Question: <URL> has a very nice demo that creates an outlier analysis tool. Here is the
'''
import numpy as np
import pylab as pl
import matplotlib.font_manager
from scipy import stats
from sklearn import svm
from sklearn.covariance import EllipticEnvelope
# Example settings
n_samples = 200
outliers_fraction = 0.25
clusters_separation = [0, 1, 2]
# define two outlier detection tools to be compared
classifiers = {
"One-Class SVM": svm.OneClassSVM(nu=0.95 * outliers_fraction + 0.05,
kernel="rbf", gamma=0.1),
"robust covariance estimator": EllipticEnvelope(contamination=.1)}
# Compare given classifiers under given settings
xx, yy = np.meshgrid(np.linspace(-7, 7, 500), np.linspace(-7, 7, 500))
n_inliers = int((1. - outliers_fraction) * n_samples)
n_outliers = int(outliers_fraction * n_samples)
ground_truth = np.ones(n_samples, dtype=int)
ground_truth[-n_outliers:] = 0
# Fit the problem with varying cluster separation
for i, offset in enumerate(clusters_separation):
np.random.seed(42)
# Data generation
X1 = 0.3 * np.random.randn(0.5 * n_inliers, 2) - offset
X2 = 0.3 * np.random.randn(0.5 * n_inliers, 2) + offset
X = np.r_[X1, X2]
# Add outliers
X = np.r_[X, np.random.uniform(low=-6, high=6, size=(n_outliers, 2))]
# Fit the model with the One-Class SVM
pl.figure(figsize=(10, 5))
for i, (clf_name, clf) in enumerate(classifiers.items()):
# fit the data and tag outliers
clf.fit(X)
y_pred = clf.decision_function(X).ravel()
threshold = stats.scoreatpercentile(y_pred,
100 * outliers_fraction)
y_pred = y_pred > threshold
n_errors = (y_pred != ground_truth).sum()
# plot the levels lines and the points
Z = clf.decision_function(np.c_[xx.ravel(), yy.ravel()])
Z = Z.reshape(xx.shape)
subplot = pl.subplot(1, 2, i + 1)
subplot.set_title("Outlier detection")
subplot.contourf(xx, yy, Z, levels=np.linspace(Z.min(), threshold, 7),
cmap=pl.cm.Blues_r)
a = subplot.contour(xx, yy, Z, levels=[threshold],
linewidths=2, colors='red')
subplot.contourf(xx, yy, Z, levels=[threshold, Z.max()],
colors='orange')
b = subplot.scatter(X[:-n_outliers, 0], X[:-n_outliers, 1], c='white')
c = subplot.scatter(X[-n_outliers:, 0], X[-n_outliers:, 1], c='black')
subplot.axis('tight')
subplot.legend(
[a.collections[0], b, c],
['learned decision function', 'true inliers', 'true outliers'],
prop=matplotlib.font_manager.FontProperties(size=11))
subplot.set_xlabel("%d. %s (errors: %d)" % (i + 1, clf_name, n_errors))
subplot.set_xlim((-7, 7))
subplot.set_ylim((-7, 7))
pl.subplots_adjust(0.04, 0.1, 0.96, 0.94, 0.1, 0.26)
pl.show()
'''
And here is what it looks like:

Is that cool or what?
However, I want the plot to be mouse-sensitive. That is, I want to be able to click on dots and find out what they are, with either a tool-tip or with a pop-up window, or something in a scroller. And I'd also like to be able to click-to-zoom, rather than zoom with a bounding box.
Is there any way to do this?
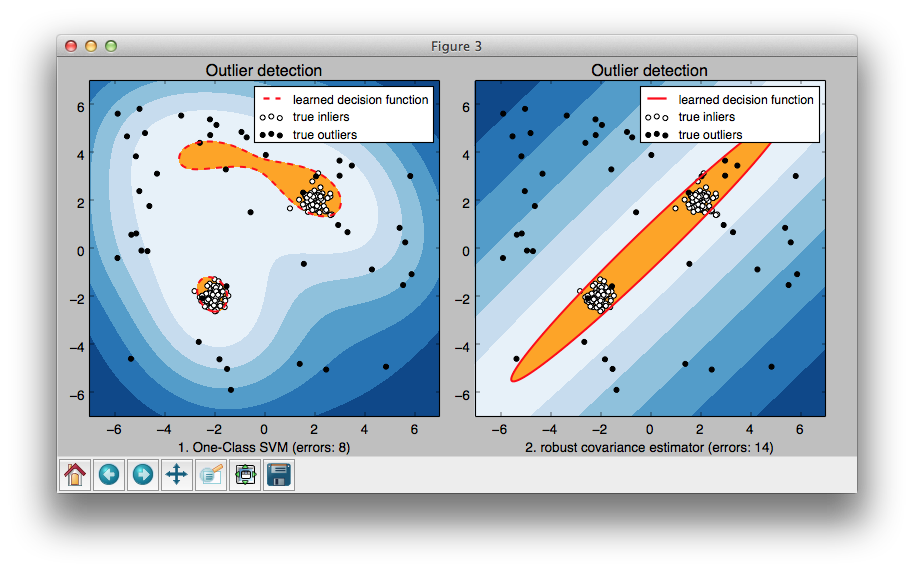
Answer: Not to plug my own project to much, but have a look at <URL>. If you'd prefer, it's also quite easy to implement from scratch.
As a quick example:
'''
import matplotlib.pyplot as plt
import numpy as np
from mpldatacursor import datacursor
x1, y1 = np.random.random((2, 5))
x2, y2 = np.random.random((2, 5))
fig, ax = plt.subplots()
ax.plot(x1, y1, 'ro', markersize=12, label='Series A')
ax.plot(x2, y2, 'bo', markersize=12, label='Series B')
ax.legend()
datacursor()
plt.show()
'''

For this to work with the example code you posted, you'd need to change things slightly. As it is, the artist labels are set in the call to legend, instead of when the artist is created. This means that there's no way to retrieve what's displayed in the legend for a particular artist. All you'd need to do is just pass in the labels as a kwarg to 'scatter' instead of as the second argument to 'legend', and things should work as you were wanting.